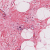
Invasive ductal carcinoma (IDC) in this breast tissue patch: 0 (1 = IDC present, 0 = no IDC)